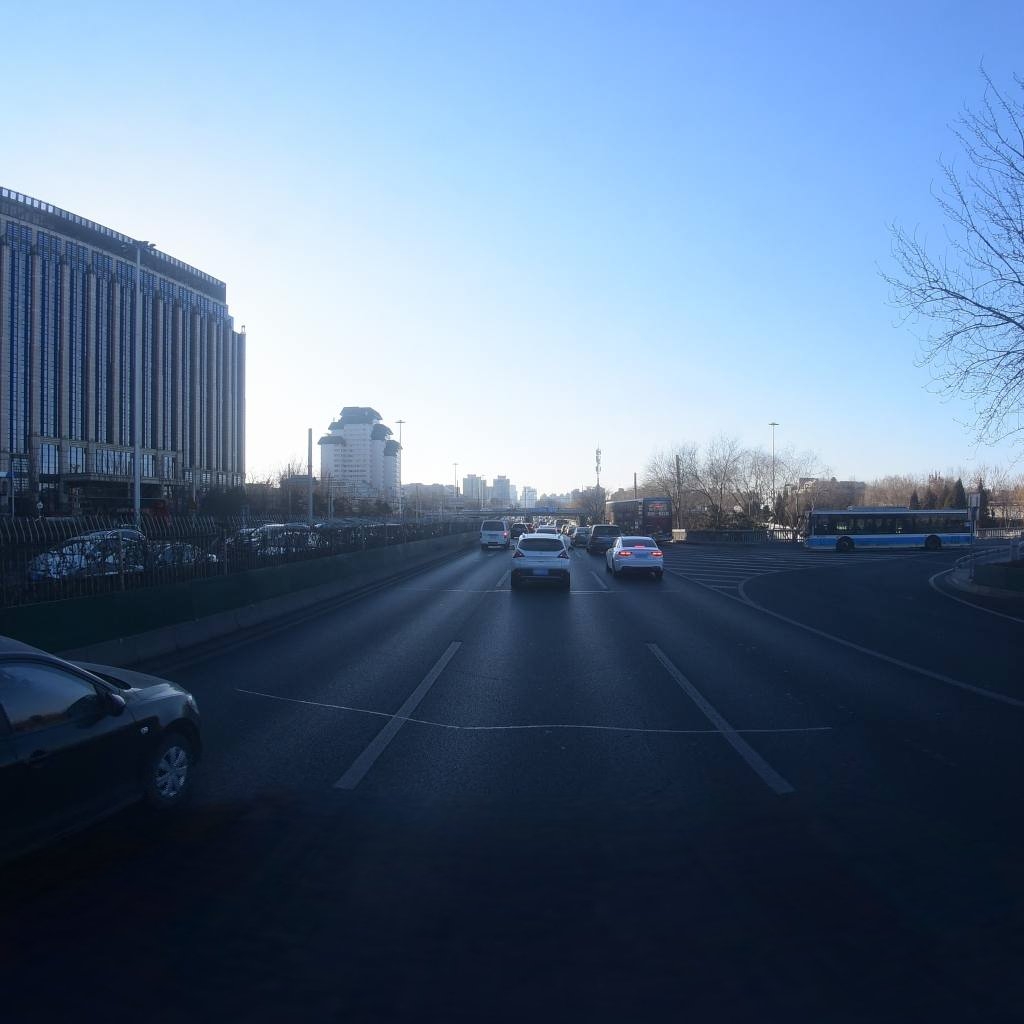
Region: Dongcheng
Road damage annotations: transverse patch, transverse patch, transverse patch